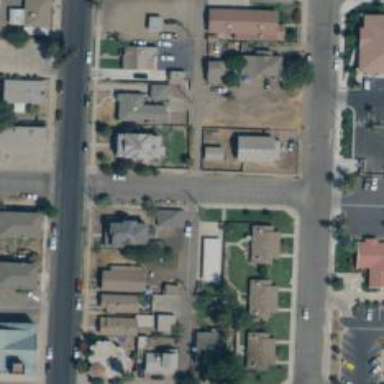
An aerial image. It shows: Alley classified as service road.